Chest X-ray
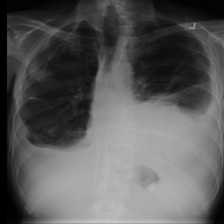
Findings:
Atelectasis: negative
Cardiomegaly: negative
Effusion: negative
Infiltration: negative
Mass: negative
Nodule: negative
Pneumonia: negative
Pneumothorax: negative
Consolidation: negative
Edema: negative
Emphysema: negative
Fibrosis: negative
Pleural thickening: negative
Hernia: negative